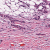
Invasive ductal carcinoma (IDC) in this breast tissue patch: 1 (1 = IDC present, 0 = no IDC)